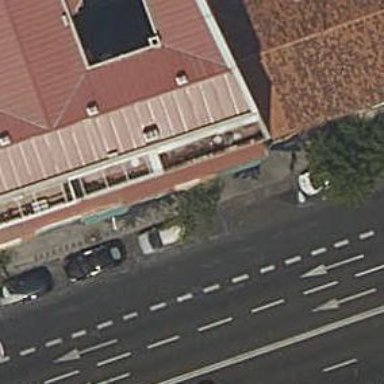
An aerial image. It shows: Restaurant.